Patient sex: M
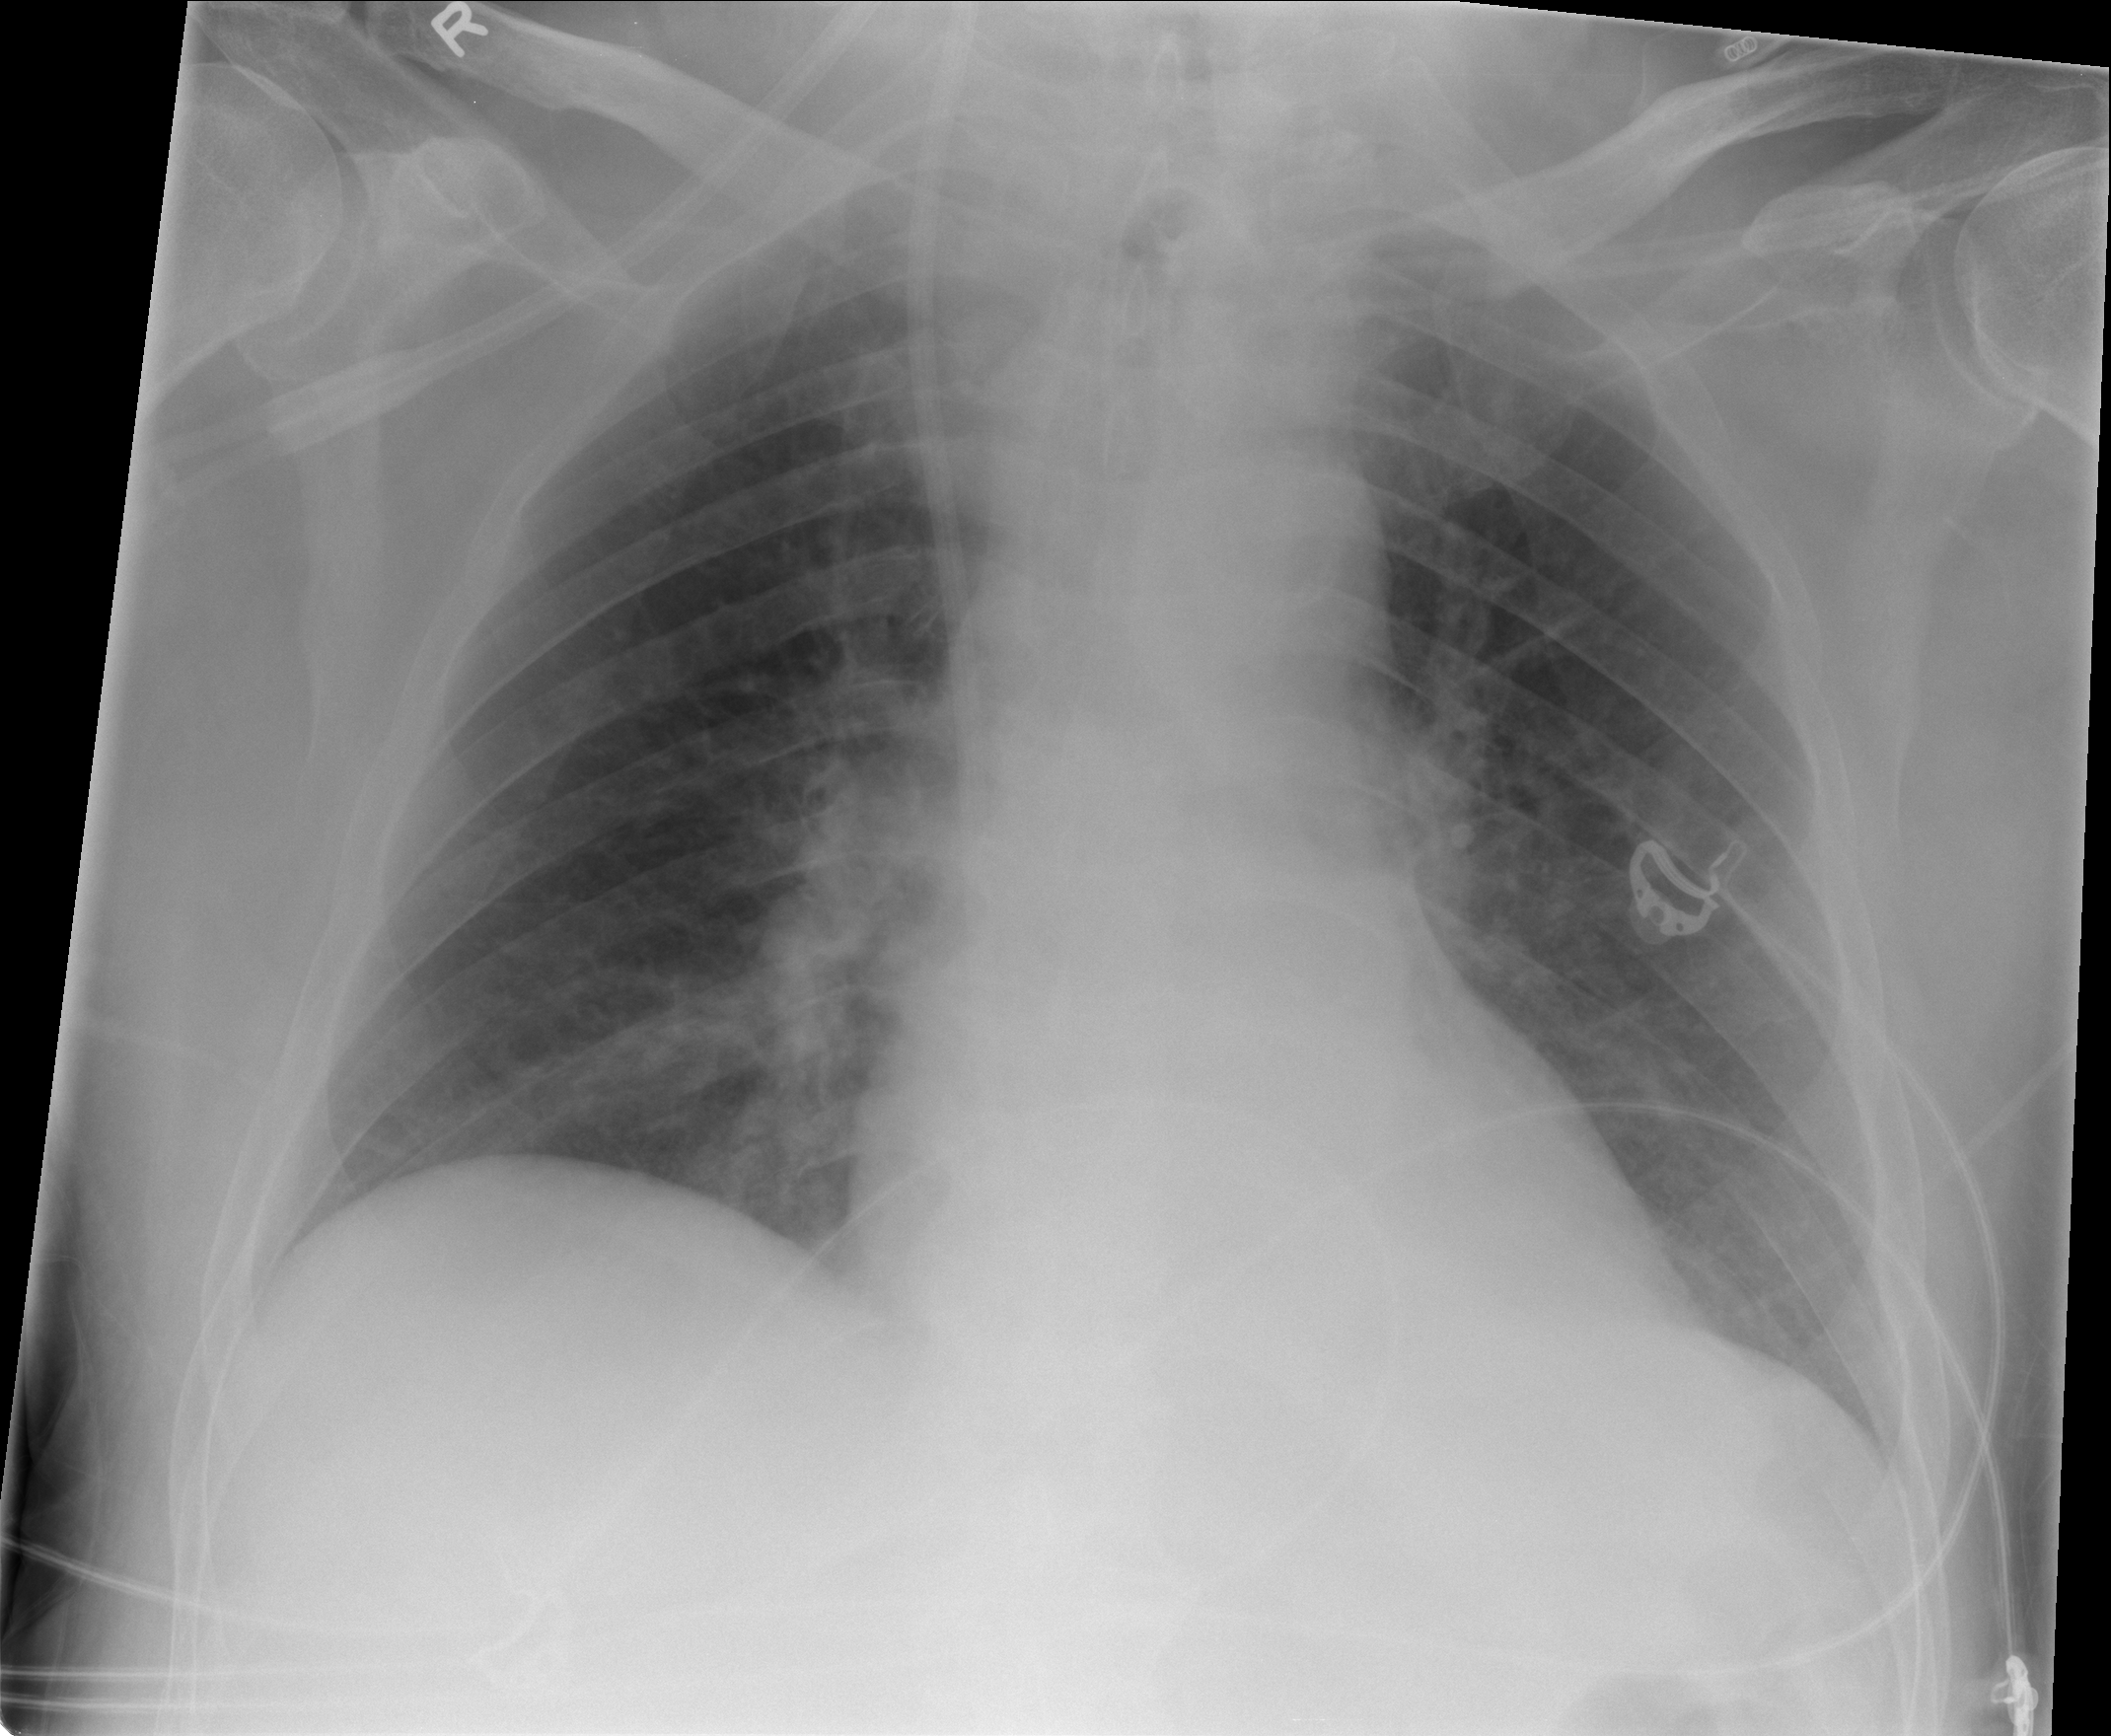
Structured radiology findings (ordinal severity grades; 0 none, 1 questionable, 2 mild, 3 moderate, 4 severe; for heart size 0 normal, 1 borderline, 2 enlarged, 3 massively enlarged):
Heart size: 1
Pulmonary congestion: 2
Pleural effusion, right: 0
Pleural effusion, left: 0
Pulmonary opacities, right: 1
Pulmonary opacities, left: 0
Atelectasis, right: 2
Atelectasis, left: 0